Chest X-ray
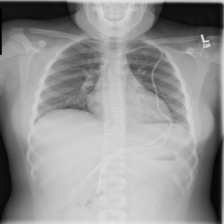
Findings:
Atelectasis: negative
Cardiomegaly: negative
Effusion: negative
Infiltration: negative
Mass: negative
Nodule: negative
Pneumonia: negative
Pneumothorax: negative
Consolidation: negative
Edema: negative
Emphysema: negative
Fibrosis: negative
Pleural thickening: negative
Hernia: negative